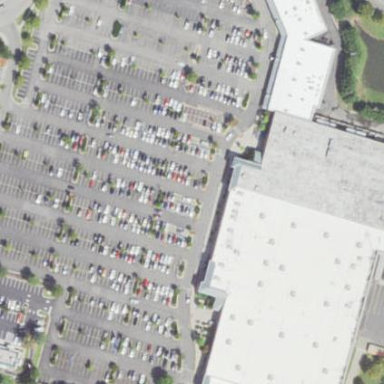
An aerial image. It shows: Retail area.